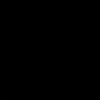
Label: space